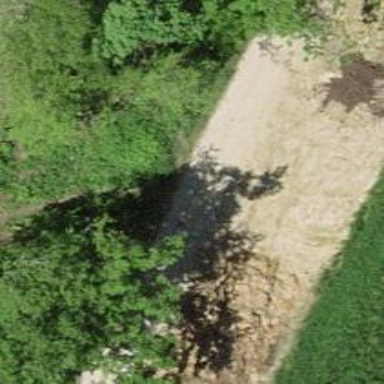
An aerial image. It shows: Gravel track with grade 2 quality.